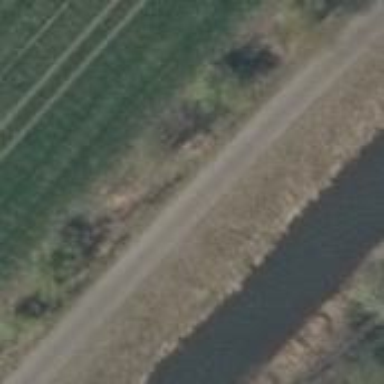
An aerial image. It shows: Asphalt cycleway through agricultural land.